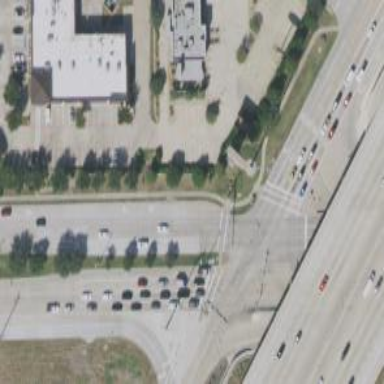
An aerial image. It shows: Secondary road with separate sidewalk.